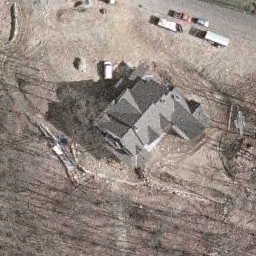
Label: residential